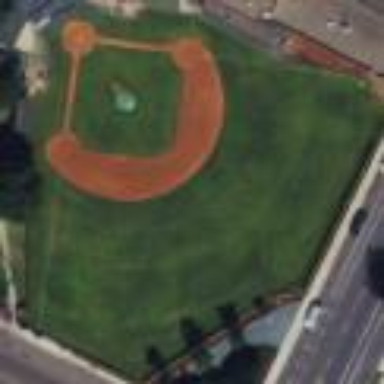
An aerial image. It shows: Baseball pitch for leisure and sports activities.